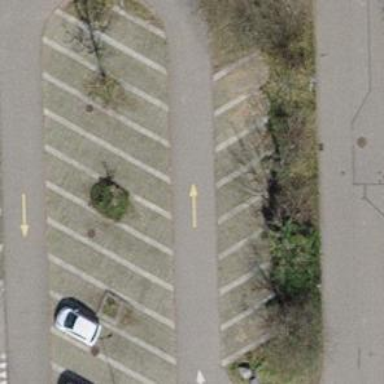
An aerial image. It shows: Road serving as parking aisle.